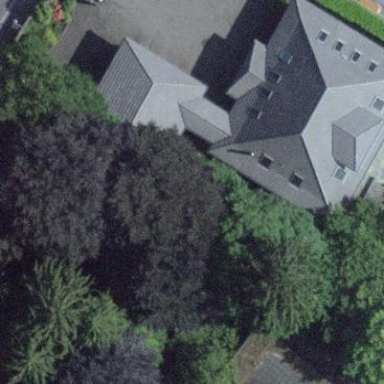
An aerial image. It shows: Detached building with gabled roof.